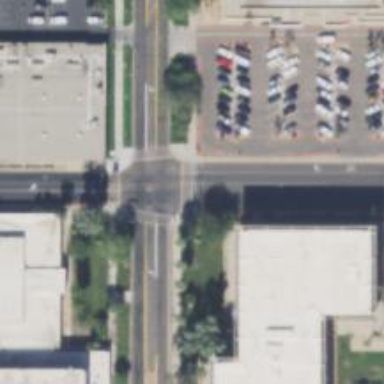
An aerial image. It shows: Solid stop line on the road marking.